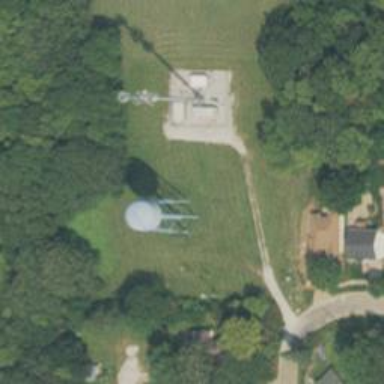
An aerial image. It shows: Water tower that is man-made.